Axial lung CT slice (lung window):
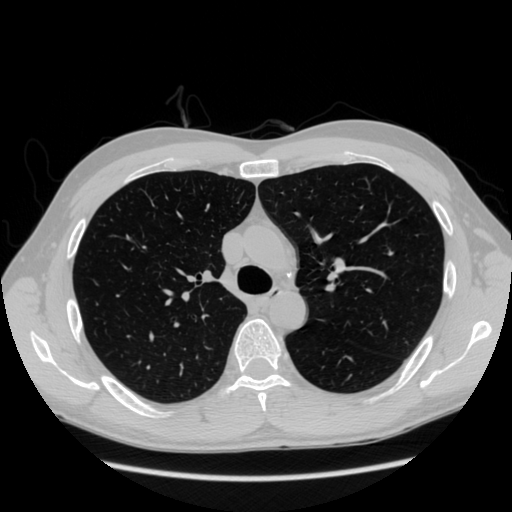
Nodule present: no